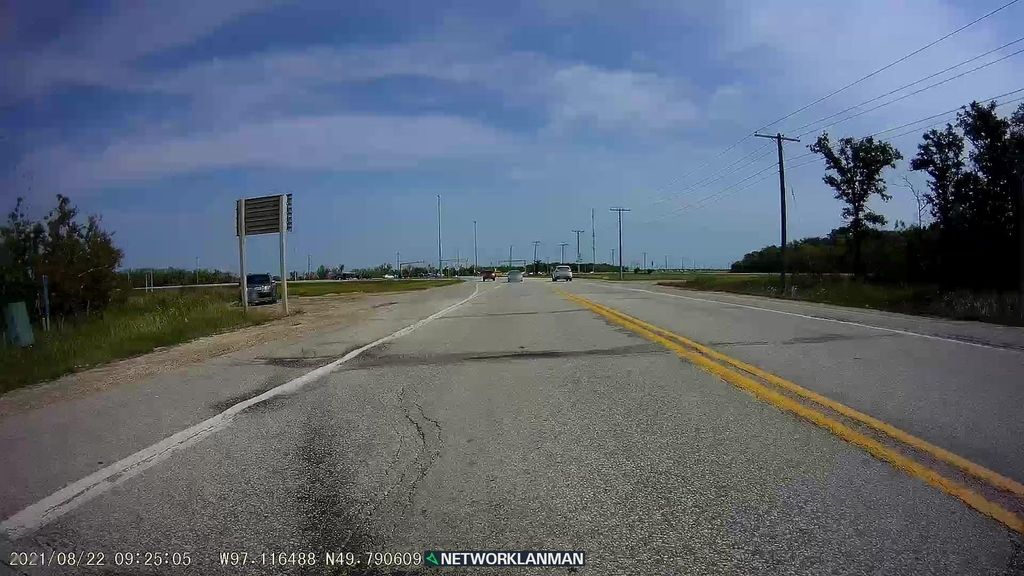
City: winnipeg